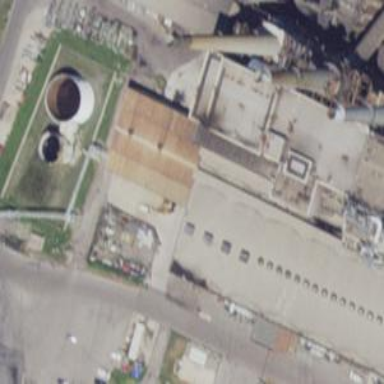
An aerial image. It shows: Steam turbine generator.